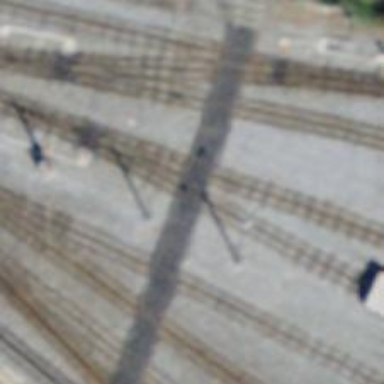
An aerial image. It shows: Crossing for the railway.